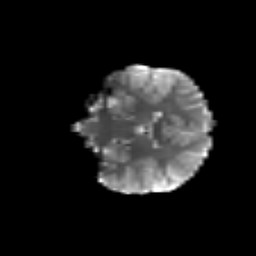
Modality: T2w
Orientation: coronal
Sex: female
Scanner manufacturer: siemens
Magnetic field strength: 3 T
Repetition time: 5 s
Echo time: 0.071 s